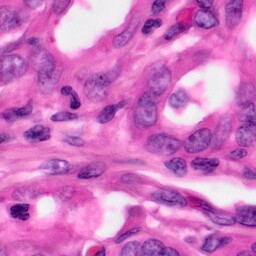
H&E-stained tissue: Pancreatic